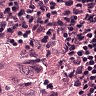
Metastatic tissue present: yes